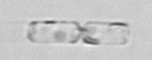
Label: Cerataulina_pelagica